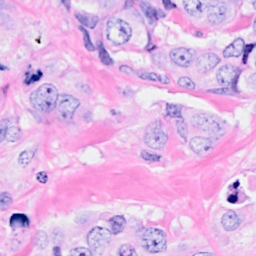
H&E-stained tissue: Breast